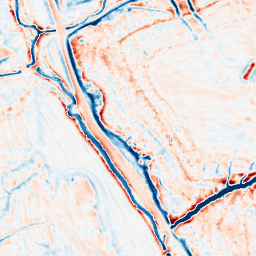
Category: edge_preserving
Decomposition family: bilateral
Decomposition parameters: d: 15
sigma_color: 75
sigma_space: 25
Upsampling method: quintic
Upsampling parameters: scale: 2
Upsampling scale: 2